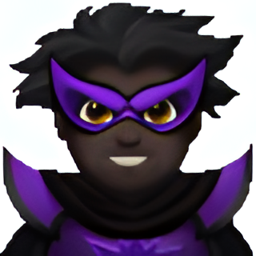
Name: man supervillain dark skin tone
Emoji: 🦹🏿‍♂️
Group: People & Body
Sub-group: person-fantasy